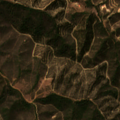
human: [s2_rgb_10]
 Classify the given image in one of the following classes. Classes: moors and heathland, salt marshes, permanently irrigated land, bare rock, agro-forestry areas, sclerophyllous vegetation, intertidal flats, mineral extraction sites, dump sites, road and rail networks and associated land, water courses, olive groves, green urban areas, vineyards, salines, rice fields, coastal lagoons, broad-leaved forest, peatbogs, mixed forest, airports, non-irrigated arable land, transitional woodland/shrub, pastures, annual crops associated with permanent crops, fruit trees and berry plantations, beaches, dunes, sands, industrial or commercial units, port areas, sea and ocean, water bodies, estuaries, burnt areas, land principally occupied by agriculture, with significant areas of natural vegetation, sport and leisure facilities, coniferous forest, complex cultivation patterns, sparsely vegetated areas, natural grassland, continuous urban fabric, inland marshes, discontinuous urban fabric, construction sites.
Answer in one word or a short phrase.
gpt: broad-leaved forest, transitional woodland/shrub